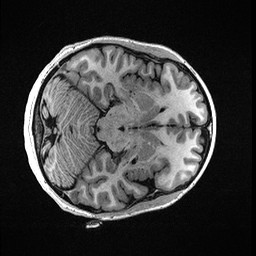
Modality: T1w
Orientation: axial
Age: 40
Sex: female
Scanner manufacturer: ge
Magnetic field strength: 3 T
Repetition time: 0.006952 s
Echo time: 0.00292 s